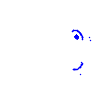
Particle: kaon